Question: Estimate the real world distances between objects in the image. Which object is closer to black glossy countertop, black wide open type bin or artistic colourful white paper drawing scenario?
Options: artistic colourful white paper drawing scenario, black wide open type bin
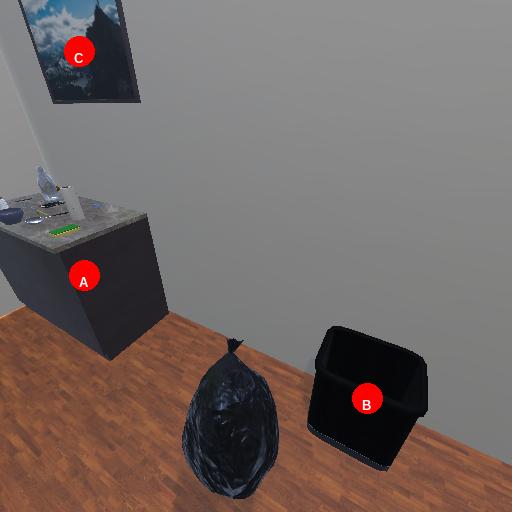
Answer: artistic colourful white paper drawing scenario